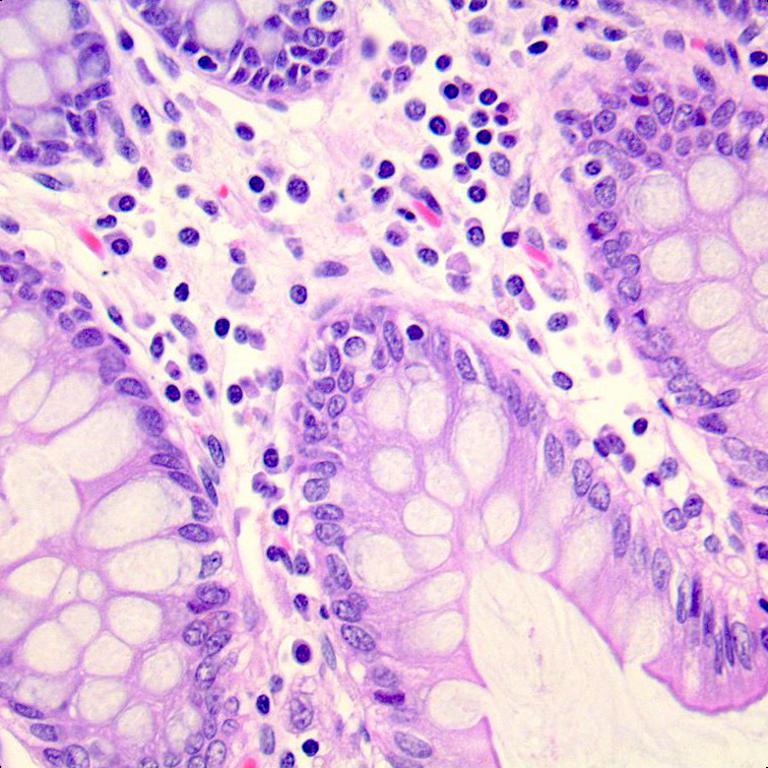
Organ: colon
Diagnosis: benign